Question: When some app crashes, we have an option to Report this error.
So, does Play Store register or all errors which occur in some app gets registered as Errors regardless of a user reported them or not?
Look at the images to see which Errors I am referring to.

I cannot find any docs about this anywhere.
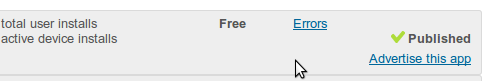
Answer: Only if the user manually reports it.
And because of privacy issues this should be like this.